Chest X-ray. View position: PA
Patient age: 54
Patient sex: F
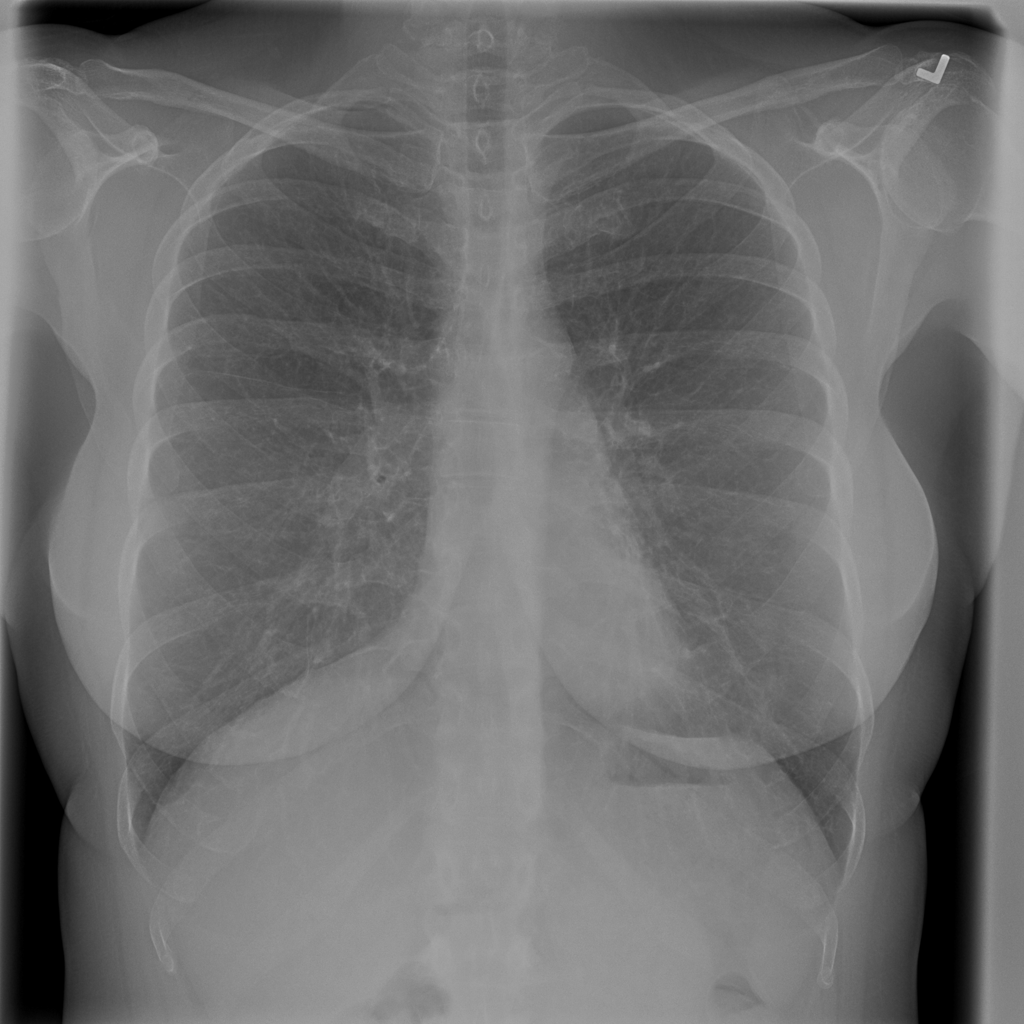
Finding: Pneumothorax